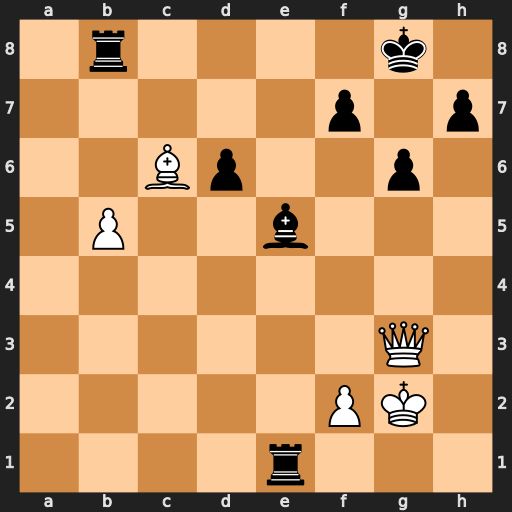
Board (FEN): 1r4k1/5p1p/2Bp2p1/1P2b3/8/6Q1/5PK1/4r3
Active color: w
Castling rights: -
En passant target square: -
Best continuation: f4 Re2+ Kf1 Bxf4 Qxf4